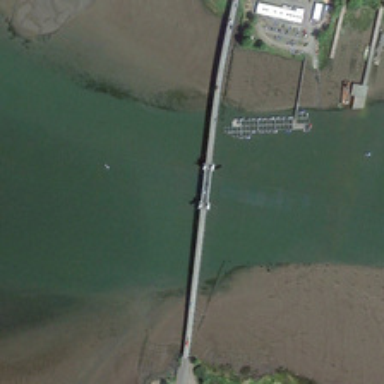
A long bridge is between the two mountains .